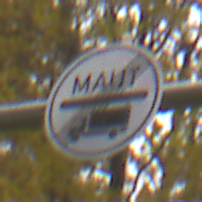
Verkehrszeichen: EndeMautpflicht
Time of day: MorningAfternoon
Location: Outdoor (Nature)
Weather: Overcast
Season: Autumn
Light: Natural